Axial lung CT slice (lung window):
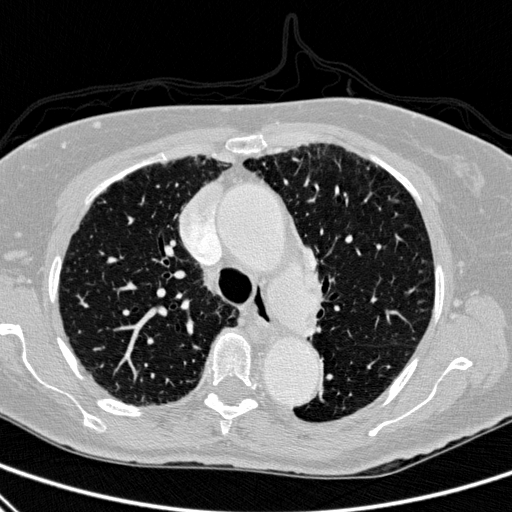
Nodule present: no